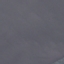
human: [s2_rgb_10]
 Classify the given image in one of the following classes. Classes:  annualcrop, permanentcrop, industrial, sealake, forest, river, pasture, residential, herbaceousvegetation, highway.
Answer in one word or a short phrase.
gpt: SeaLake